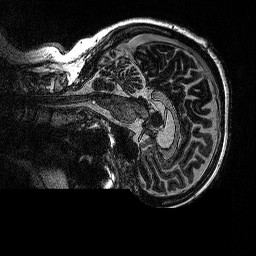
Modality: MP2RAGE
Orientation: sagittal
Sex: female
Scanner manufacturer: siemens
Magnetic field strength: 3 T
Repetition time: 5 s
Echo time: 0.00292 s